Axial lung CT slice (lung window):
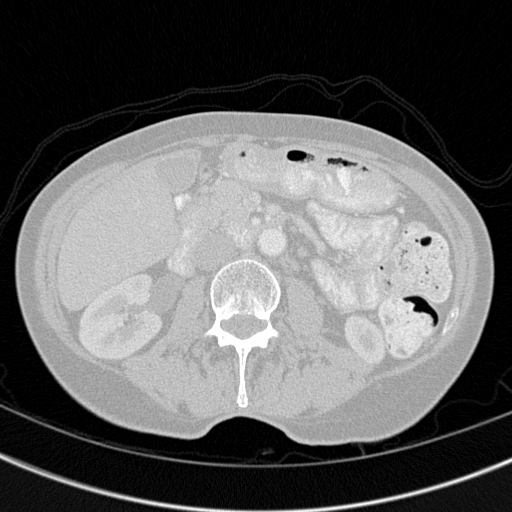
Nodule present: no